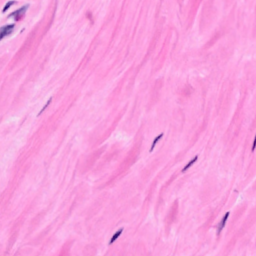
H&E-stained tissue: Breast